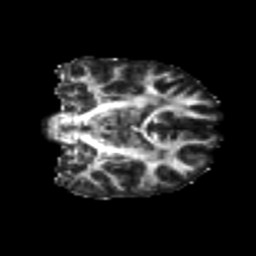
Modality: FA
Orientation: coronal
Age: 21
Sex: female
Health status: healthy
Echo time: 0.074 s